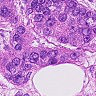
Metastatic tissue present: yes